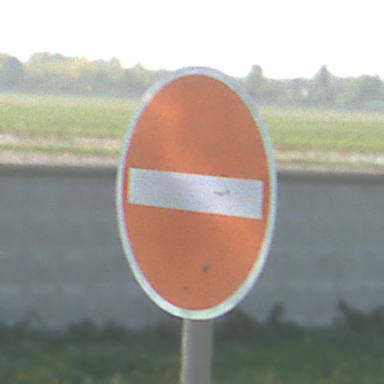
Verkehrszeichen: VerbotDerEinfahrt
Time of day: MorningAfternoon
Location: Outdoor (Special)
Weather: Clear
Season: NotSpecified
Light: Natural